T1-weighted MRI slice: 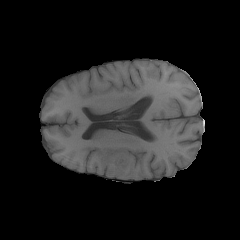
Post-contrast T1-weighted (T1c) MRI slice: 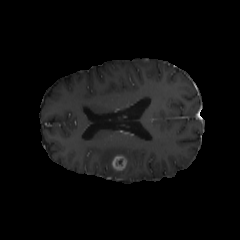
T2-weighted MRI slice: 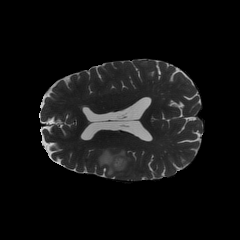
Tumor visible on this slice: yes